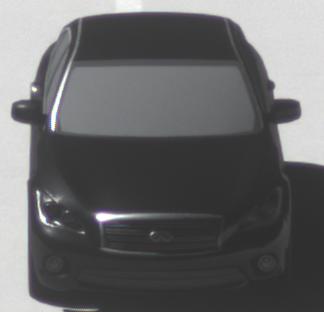
Make: Infiniti
Model: M 37
Detailed model: M (Y51)
Model produced from: 2010/10
Model produced until: 2013/11
Doors: 4
Color: black
Road condition: dry road
Daytime: midday
Contrast: high contrast